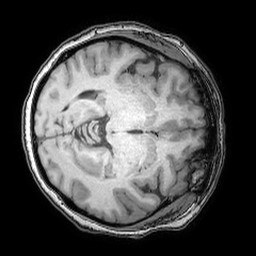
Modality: T1w
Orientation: axial
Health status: ill
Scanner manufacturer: philips
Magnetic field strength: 3 T
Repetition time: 0.007 s
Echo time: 0.0035 s